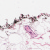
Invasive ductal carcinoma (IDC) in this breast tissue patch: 0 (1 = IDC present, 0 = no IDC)